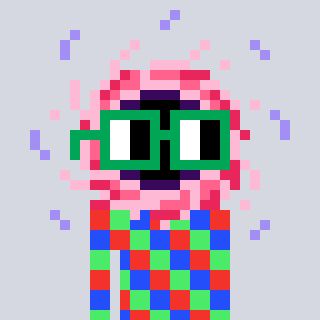
a pixel art character with square green glasses, a blackhole-shaped head and a grayscale-colored body on a cool background